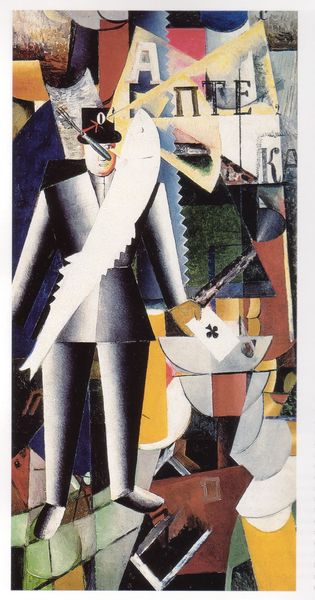
Titel: Aviatiker
Künstler: Kasimir Malevich
Standort: Sankt Petersburg
Institution: Staatliches Russisches Museum
Schlagwörter: blau, dunkel, flügel, gemälde, hand, körper, mann, schatten, weiß, gelb, grün, kubismus, kubistisch, braun, bunt, grau, hell, hut, lampe, licht, mund, nase, orange, schwarz, rot, tier, malerei, zylinder, anzug, hose, jacke, arm, arme, gesicht, halten, mensch, rahmen, stehen, bild, öl, häuser, auge, figur, person, kontrast, schultern, schrift, schuhe, moderne, russland, abstrakt, farben, modern, dunkelgrün, farbe, formen, graphik, schattierung, violett, linien, markt, treppen, klimt, abstraktion, collage, futurismus, buch, eckig, kreuz, linie, form, uniform, buchstaben, schuh, ritter, geometrisch, karte, fisch, säge, pfeil, lettern, gabel, flosse, russisch, pick, pik, spielkarte, ass, hai, mesch, leger, kyrillisch, bustabe, sägeblatt, ante, zerhackt, hellgründ, kreus as, t, n, a, e, k, as, buchstabgen, 0